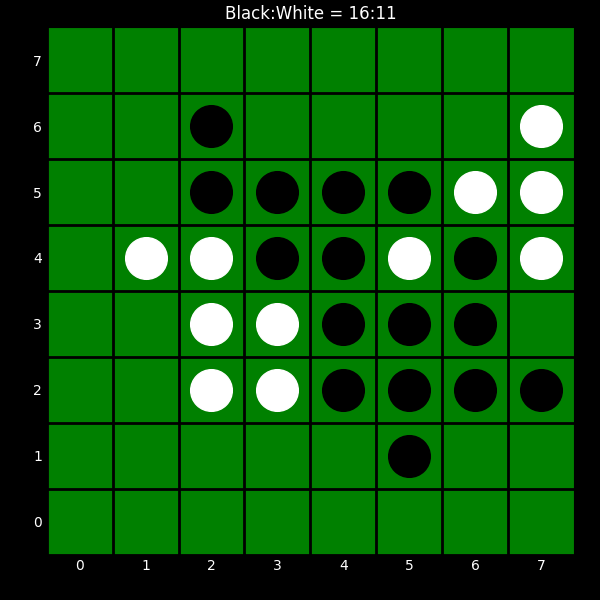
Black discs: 16
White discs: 11